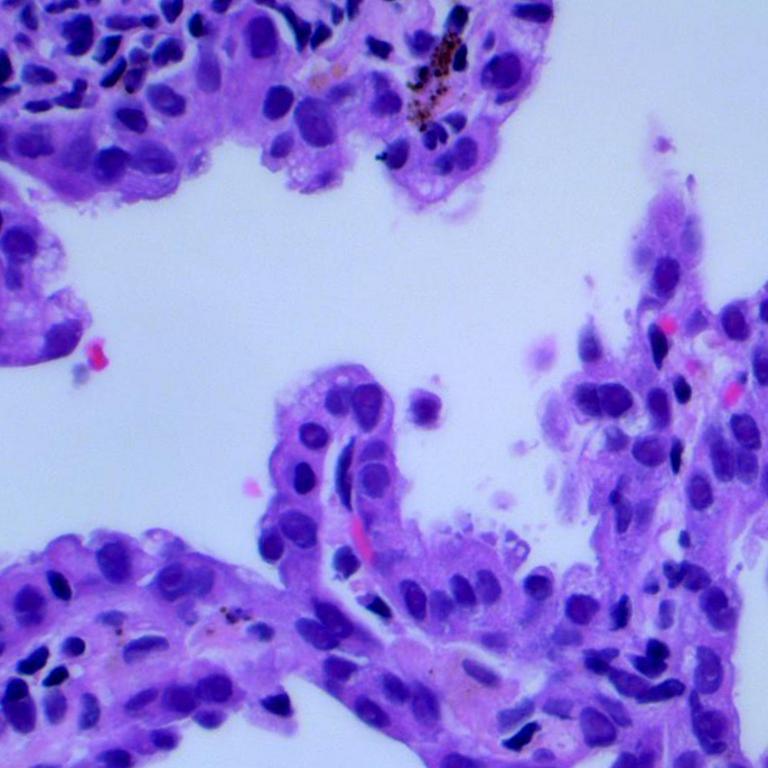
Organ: lung
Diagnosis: adenocarcinomas